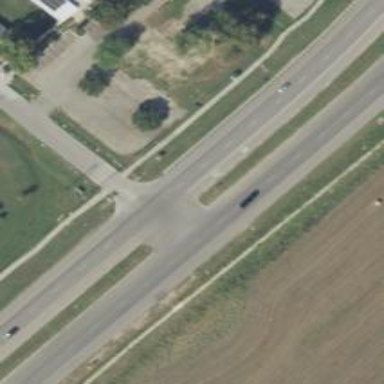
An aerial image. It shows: Secondary link road with asphalt surface.